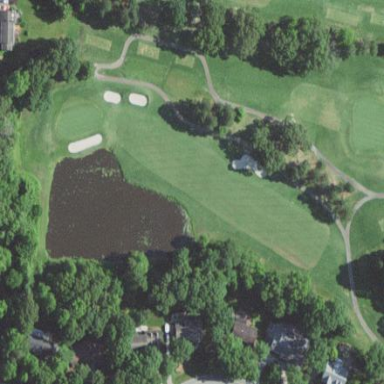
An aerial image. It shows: Water hazard in golf course. The hazard is natural water feature.